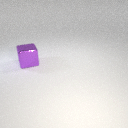
large purple metal cube